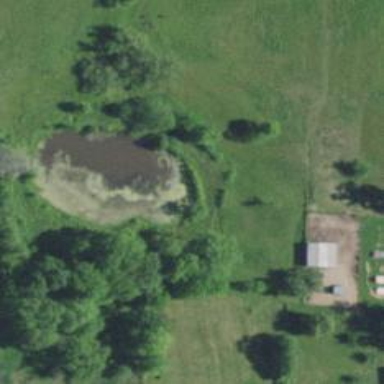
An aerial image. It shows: Pond with natural water.